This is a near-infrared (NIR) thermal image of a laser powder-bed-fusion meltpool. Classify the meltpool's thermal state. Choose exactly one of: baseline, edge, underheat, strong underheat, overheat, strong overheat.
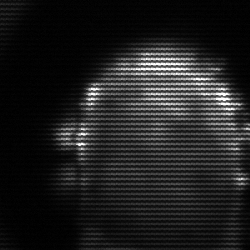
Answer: baseline